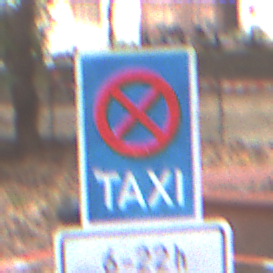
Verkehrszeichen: Taxenstand
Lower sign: ZeitangabenMitBeschraenkungAufWochentage4
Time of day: MorningAfternoon
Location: Outdoor (Suburban)
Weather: PartlyCloudy
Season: NotSpecified
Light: Natural